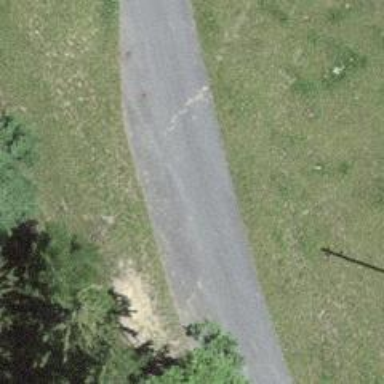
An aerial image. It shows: Passing place on the road.